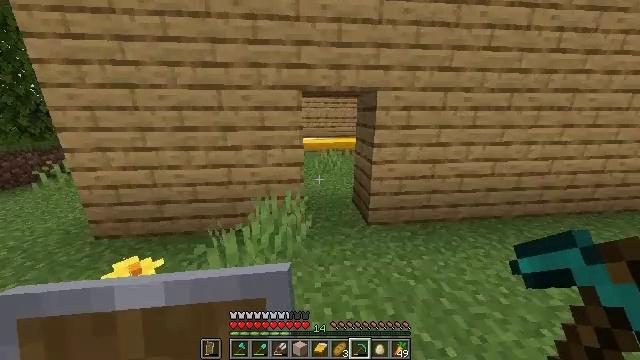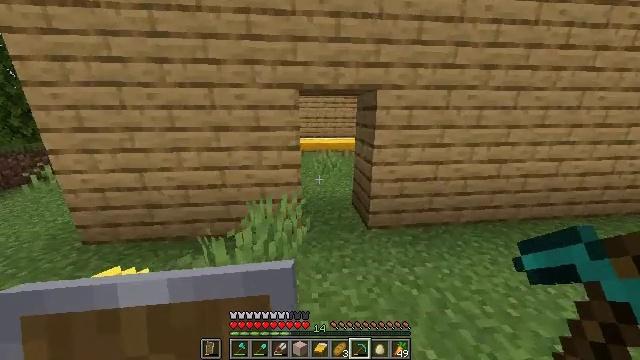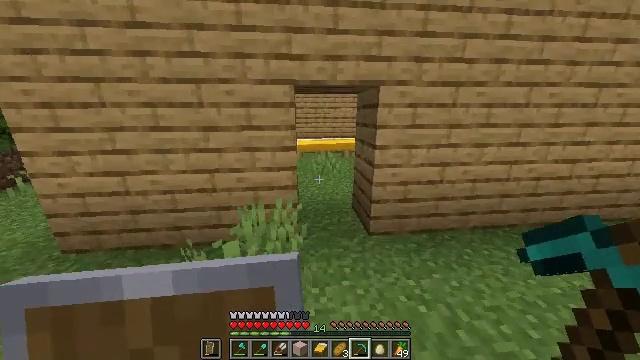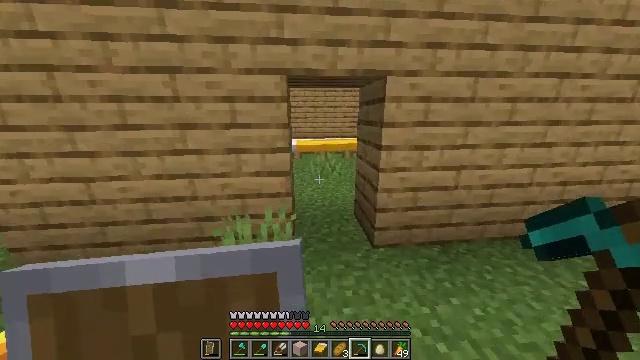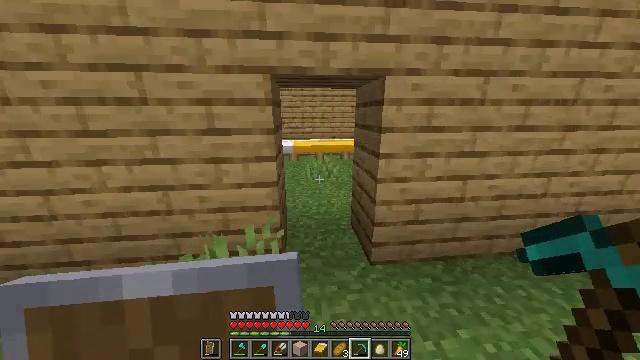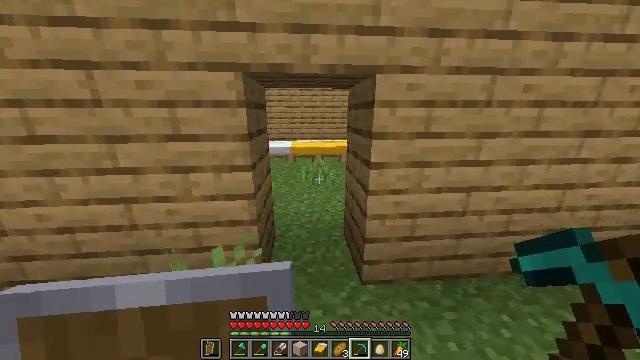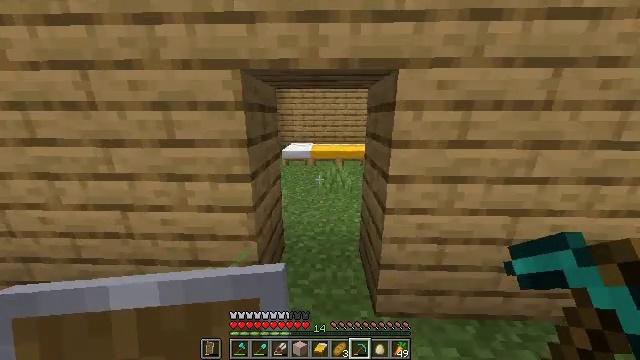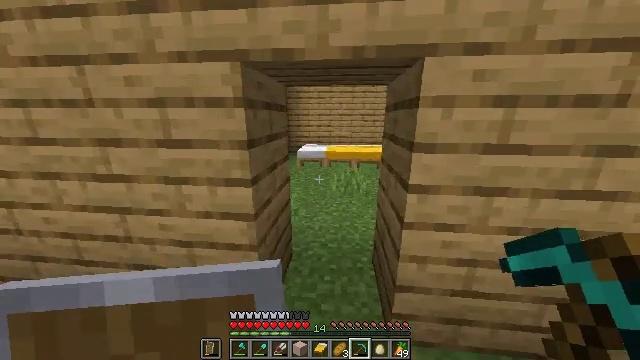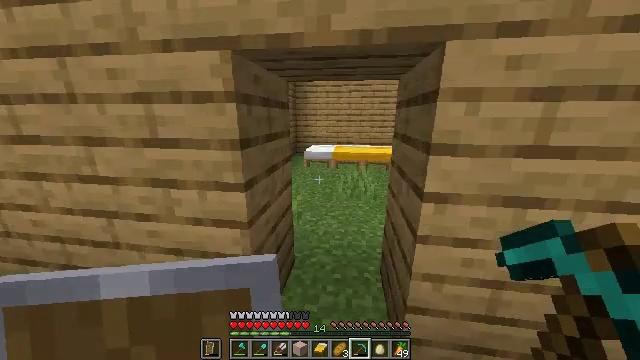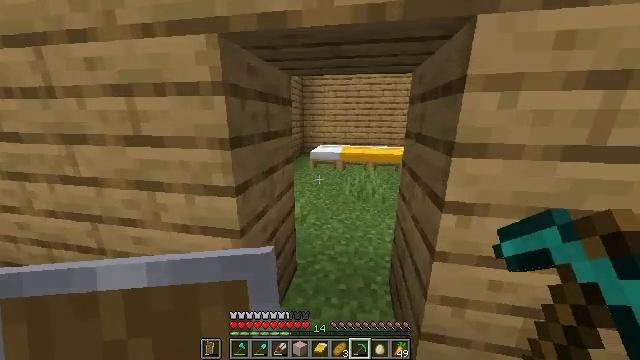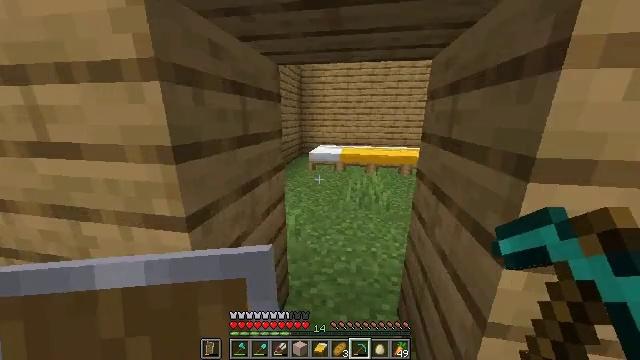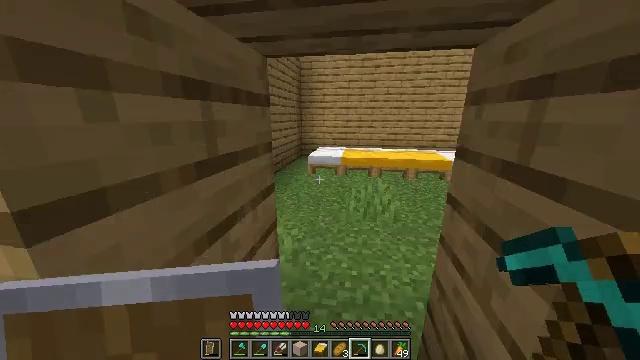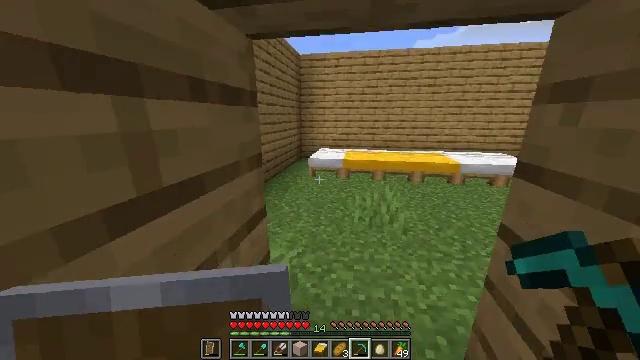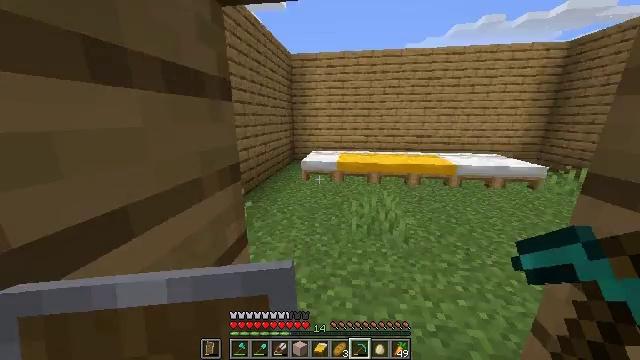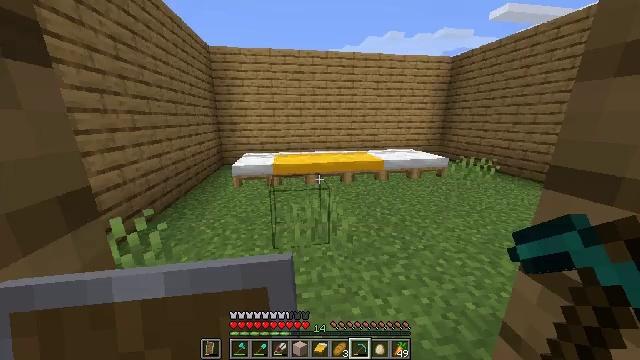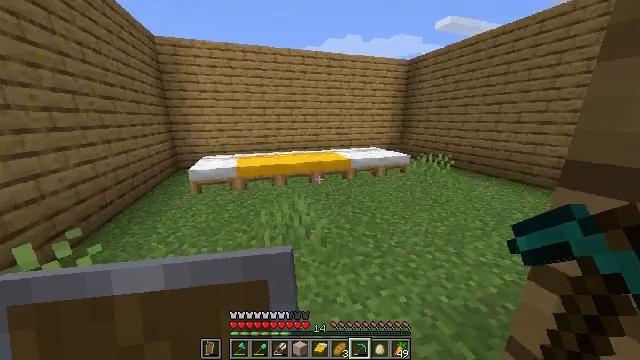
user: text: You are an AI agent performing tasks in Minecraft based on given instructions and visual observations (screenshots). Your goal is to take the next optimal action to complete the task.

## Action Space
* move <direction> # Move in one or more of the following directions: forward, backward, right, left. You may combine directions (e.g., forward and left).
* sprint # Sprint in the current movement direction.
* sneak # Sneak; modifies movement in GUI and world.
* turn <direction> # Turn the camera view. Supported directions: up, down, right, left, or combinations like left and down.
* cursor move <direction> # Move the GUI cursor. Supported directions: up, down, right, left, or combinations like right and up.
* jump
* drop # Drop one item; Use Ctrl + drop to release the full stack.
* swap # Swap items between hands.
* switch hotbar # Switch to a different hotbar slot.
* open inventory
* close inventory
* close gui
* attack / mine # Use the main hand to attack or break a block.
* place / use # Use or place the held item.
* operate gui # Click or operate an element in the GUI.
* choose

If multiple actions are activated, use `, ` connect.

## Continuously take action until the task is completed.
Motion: motion action
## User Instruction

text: Collect the oak door by breaking it.
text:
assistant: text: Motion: move forward, sprint
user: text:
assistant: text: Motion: move forward, sprint
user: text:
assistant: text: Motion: move forward, sprint
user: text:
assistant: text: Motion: move forward and move right, sprint
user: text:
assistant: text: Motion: move forward and move right, sprint
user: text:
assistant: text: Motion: move forward, sprint, turn left
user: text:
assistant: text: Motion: move forward, sprint, turn left
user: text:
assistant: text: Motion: move forward, sprint, turn left
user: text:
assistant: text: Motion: move forward, sprint, turn left
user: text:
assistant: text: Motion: move forward, sprint
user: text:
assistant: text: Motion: move forward, sprint
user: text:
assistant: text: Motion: move forward, sprint
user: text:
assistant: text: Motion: move forward, sprint, turn right
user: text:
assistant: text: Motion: move forward, sprint, turn right
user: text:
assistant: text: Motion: move forward, sprint, turn right
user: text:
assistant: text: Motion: move forward, turn right
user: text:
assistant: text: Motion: turn right
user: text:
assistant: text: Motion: turn right
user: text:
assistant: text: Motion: move right, turn right
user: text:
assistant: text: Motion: move forward and move right, turn right
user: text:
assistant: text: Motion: move forward and move right, sprint, turn right
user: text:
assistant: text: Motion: move forward and move right, sprint, turn right and up
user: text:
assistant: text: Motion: move forward and move right, sprint, turn right and up
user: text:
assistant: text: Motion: move forward and move right, sprint, turn left
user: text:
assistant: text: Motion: move forward, sprint
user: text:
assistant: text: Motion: move forward, sprint
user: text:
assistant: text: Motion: move forward, sprint
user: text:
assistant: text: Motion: move forward, sprint
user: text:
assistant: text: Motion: move forward, sprint, turn right
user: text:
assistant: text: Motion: move forward, sprint, turn right